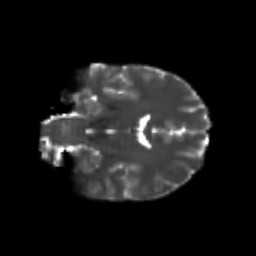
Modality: T2w
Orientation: coronal
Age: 19
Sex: male
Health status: healthy
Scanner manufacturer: philips
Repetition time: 7.39 s
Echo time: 0.08599 s